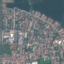
Land use / land cover class: Residential